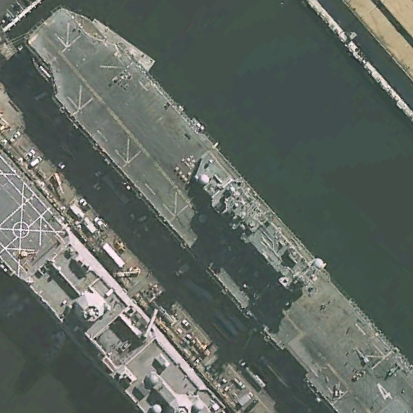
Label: assault